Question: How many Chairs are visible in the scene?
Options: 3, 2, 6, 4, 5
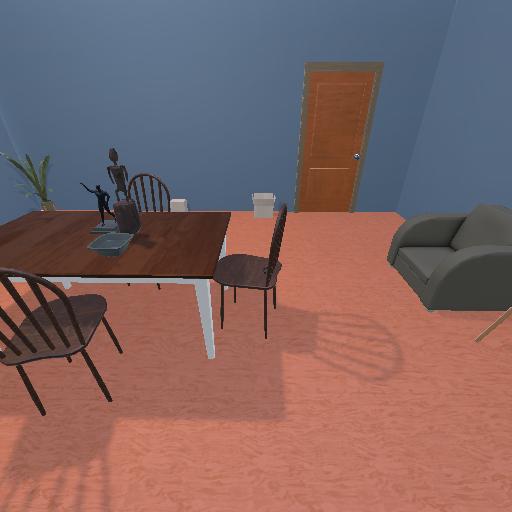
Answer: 3